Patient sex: M
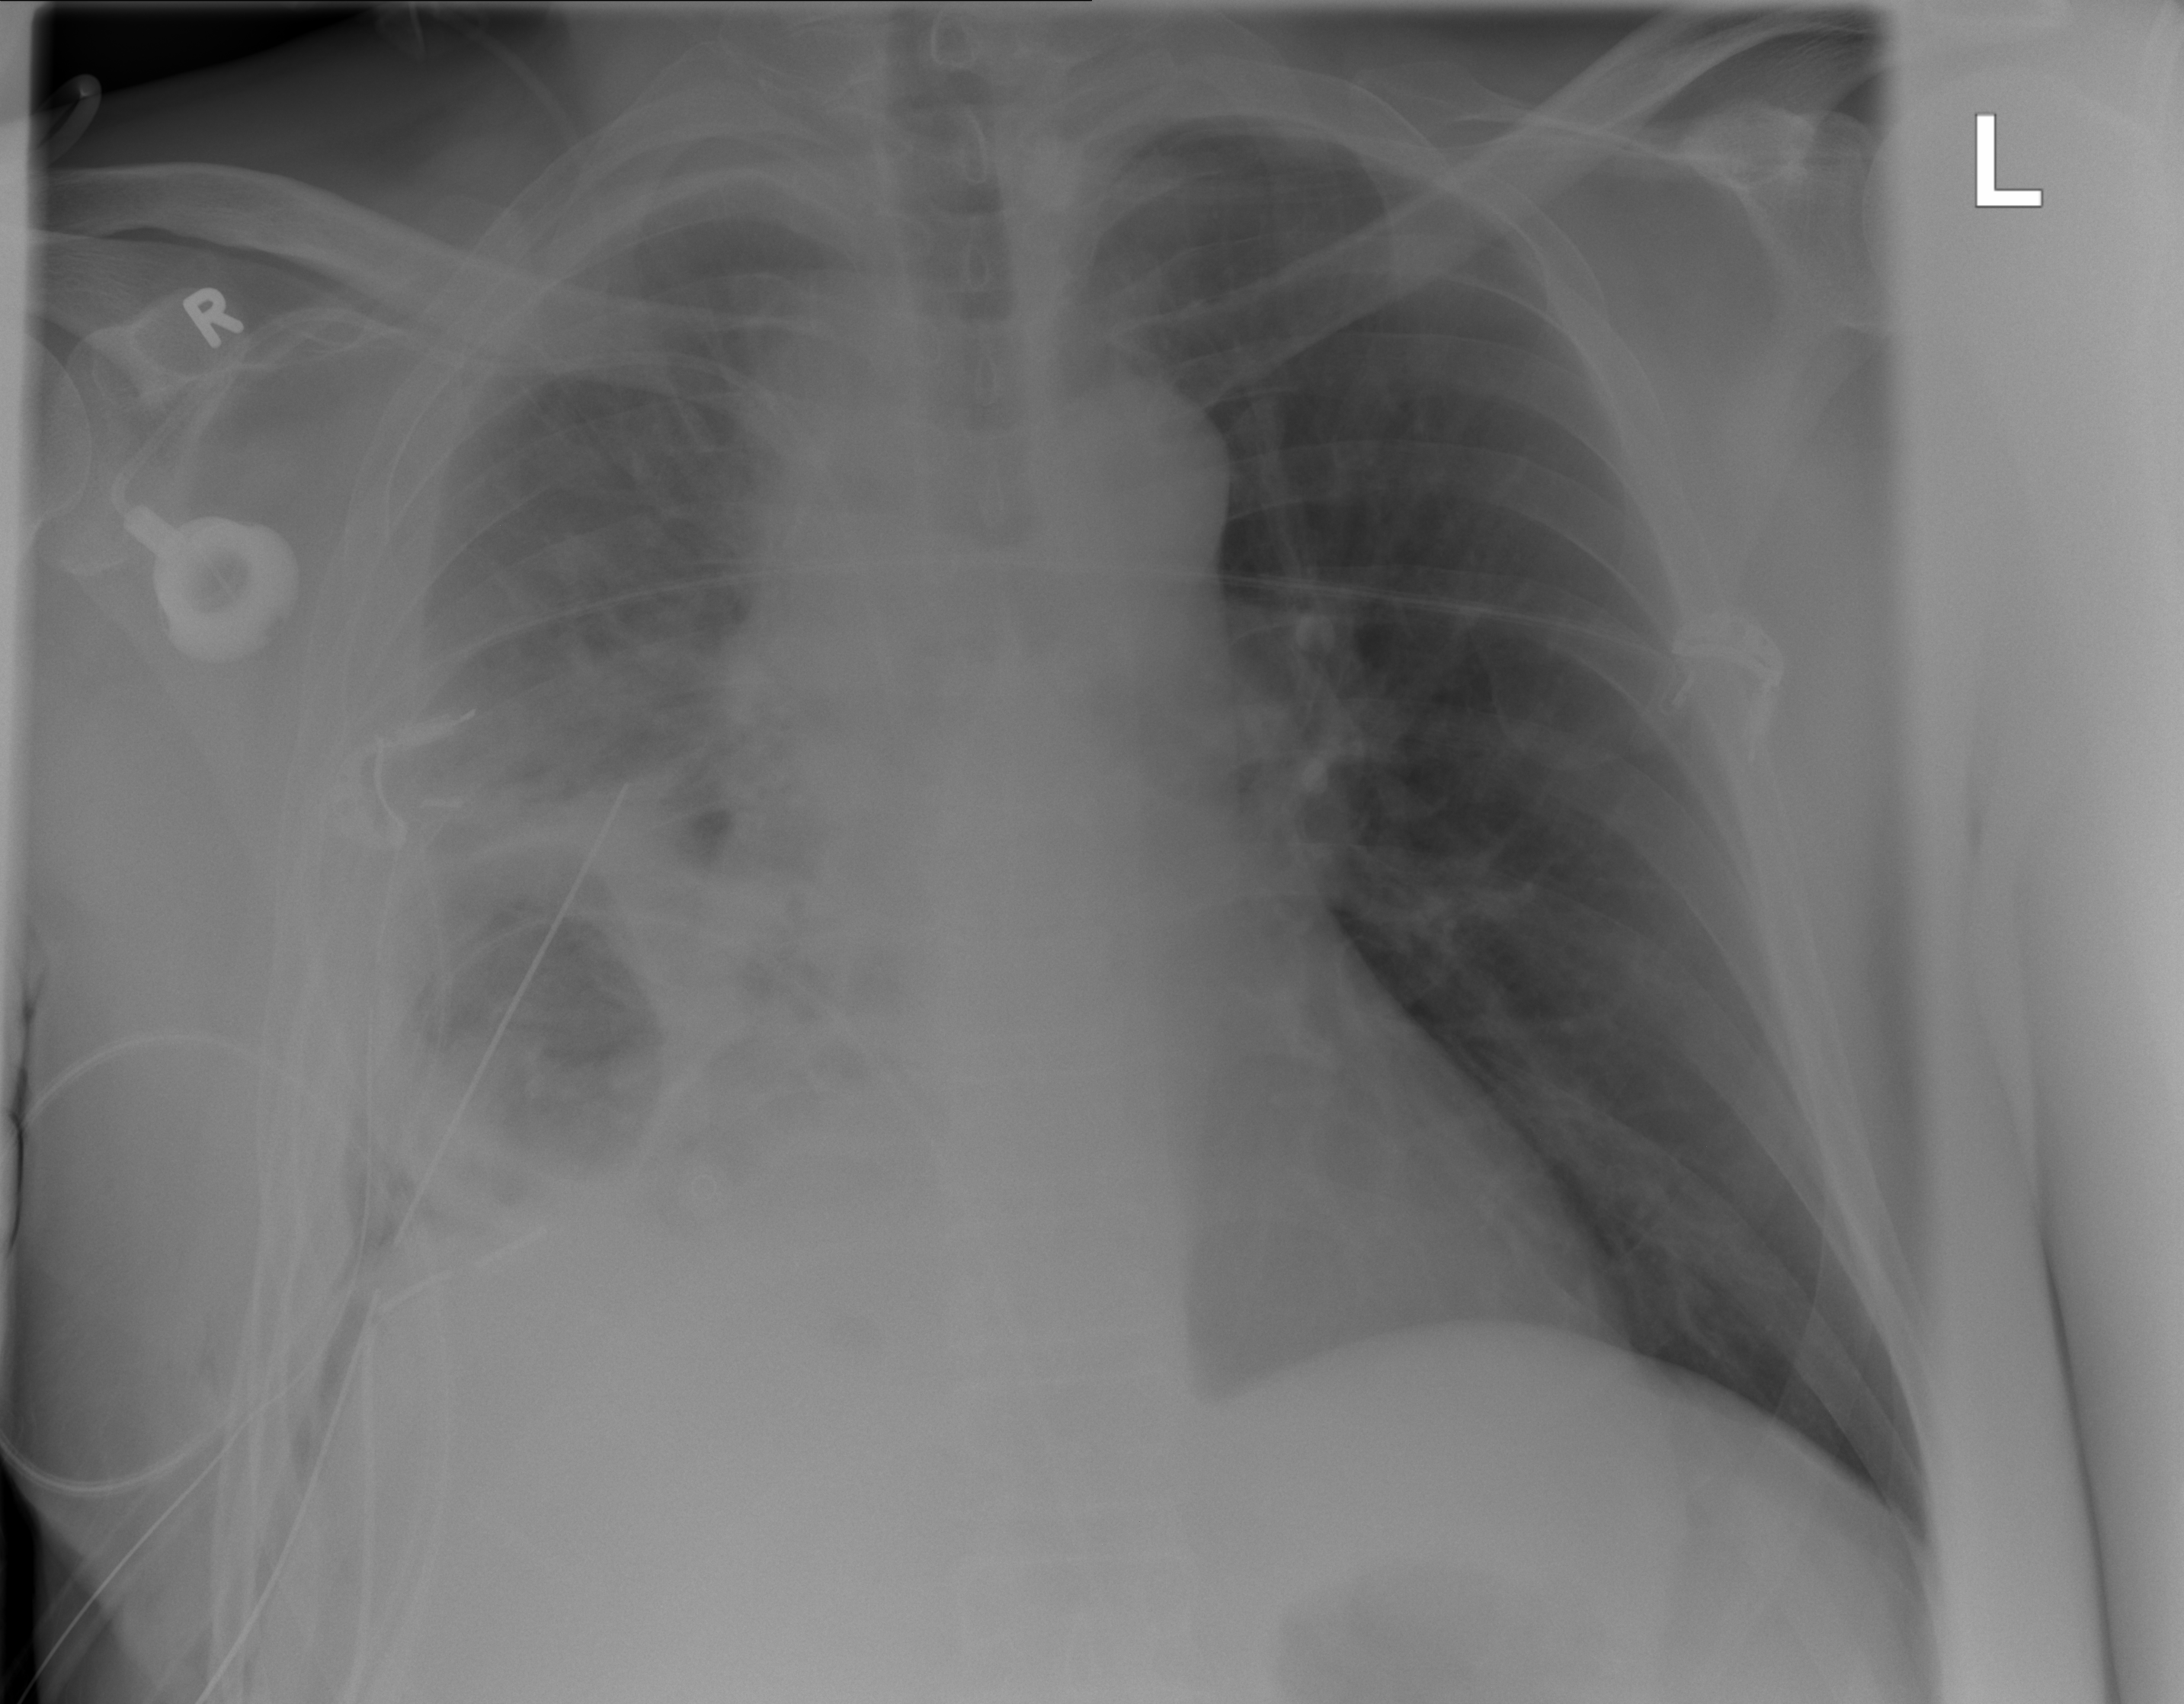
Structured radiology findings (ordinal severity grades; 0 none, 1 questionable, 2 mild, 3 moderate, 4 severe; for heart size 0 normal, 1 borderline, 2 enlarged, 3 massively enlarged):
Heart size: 0
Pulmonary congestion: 0
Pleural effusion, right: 3
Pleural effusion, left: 0
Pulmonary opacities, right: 0
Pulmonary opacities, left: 0
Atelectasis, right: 3
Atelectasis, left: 0